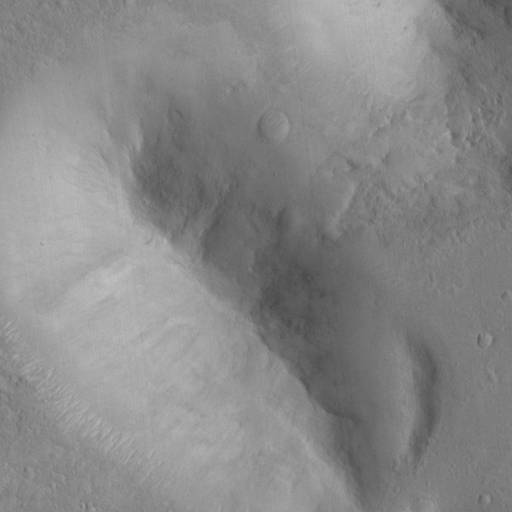
Objects detected: cone, cone